Question: I want to set the view beside the radio button in the radio group. I tried but i am not getting. please can anybody help me.
Source Code
'''
<?xml version="1.0" encoding="utf-8"?>
<LinearLayout xmlns:android="http://schemas.android.com/apk/res/android"
android:layout_width="fill_parent"
android:layout_height="fill_parent"
android:orientation="vertical"
android:background="#FFFFFF">
<RadioGroup
android:layout_width="fill_parent"
android:layout_height="wrap_content"
android:orientation="vertical"
android:checkedButton="@+id/view_completehistroy_rb"
android:id="@+id/timeframe_group">
<!-- View complete history Radio Button -->
<RadioButton
android:text="Complete History"
android:textSize="16sp"
android:layout_marginLeft="5dp"
android:id="@+id/view_completehistroy_rb"
android:textColor="#000000"
/>
<!-- View history using date range Radio Button -->
<RadioButton
android:text="From"
android:textSize="16sp"
android:layout_marginLeft="5dp"
android:textColor="#000000"
android:id="@+id/view_daterange_history_rb"/>
</RadioGroup>
<RelativeLayout
android:layout_width="wrap_content"
android:layout_height="wrap_content">
<!--Layout for Time selection -->
<LinearLayout
android:layout_width="fill_parent"
android:layout_height="wrap_content"
android:orientation="horizontal"
android:layout_marginLeft="5dp"
android:layout_toRightOf="@id/view_daterange_history_rb">
<TextView
android:layout_width="wrap_content"
android:layout_height="wrap_content"
android:layout_marginLeft="5dip"
android:layout_marginRight="5dip"
android:text="test1"
android:textColor="#000000"
android:textSize="16sp"/>
<TextView
android:layout_width="wrap_content"
android:layout_height="wrap_content"
android:layout_marginLeft="5dip"
android:layout_marginRight="5dip"
android:text="test2"
android:textColor="#000000"
android:textSize="16sp"/>
</LinearLayout>
</RelativeLayout>
</LinearLayout>
'''

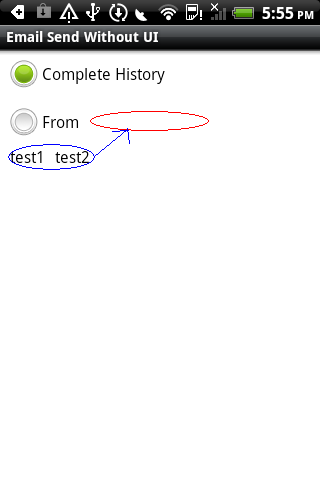
Answer: So what about that:
'''
<?xml version="1.0" encoding="utf-8"?>
<LinearLayout xmlns:android="http://schemas.android.com/apk/res/android"
android:layout_width="fill_parent"
android:layout_height="fill_parent"
android:orientation="vertical"
android:background="#FFFFFF">
<RadioGroup
android:layout_width="fill_parent"
android:layout_height="wrap_content"
android:orientation="vertical"
android:checkedButton="@+id/view_completehistroy_rb"
android:id="@+id/timeframe_group">
<RelativeLayout
android:layout_width="match_parent"
android:layout_height="wrap_content" >
<RadioButton
android:id="@+id/view_completehistroy_rb"
android:layout_width="wrap_content"
android:layout_height="wrap_content"
android:layout_marginLeft="5dp"
android:text="Complete History"
android:textColor="#000000"
android:textSize="16sp" />
<RadioButton
android:id="@+id/view_daterange_history_rb"
android:layout_width="wrap_content"
android:layout_height="wrap_content"
android:layout_below="@+id/view_completehistroy_rb"
android:layout_marginLeft="5dp"
android:text="From"
android:textColor="#000000"
android:textSize="16sp" />
<TextView
android:id="@+id/textView1"
android:layout_width="wrap_content"
android:layout_height="wrap_content"
android:layout_alignBaseline="@+id/view_daterange_history_rb"
android:layout_marginLeft="5dip"
android:layout_marginRight="5dip"
android:layout_toRightOf="@+id/view_daterange_history_rb"
android:text="test1"
android:textColor="#000000"
android:textSize="16sp" />
<TextView
android:id="@+id/textView2"
android:layout_width="wrap_content"
android:layout_height="wrap_content"
android:layout_alignBaseline="@+id/textView1"
android:layout_marginLeft="5dip"
android:layout_marginRight="5dip"
android:layout_toRightOf="@+id/textView1"
android:text="test2"
android:textColor="#000000"
android:textSize="16sp" />
</RelativeLayout>
</RadioGroup>
</LinearLayout>
'''
On my phone it looks like this:

--- some more words to my answer ---
So well, I think the point is a misunderstanding with the LinearLayout. That one does only support placing view Elements in a row.
If you want to have View-Elements that are related to eachother you need the Relative Layout.
The RelativeLayout has a attributes like
'''
android:layout_below="@+id/XXXXX"
'''
which is a setting for a relative position to other view elements.
So using this you can say that one element (like the TextView) is supposed to be below/above/leftTo/rightTo another view.
That was just the point.
I hope that makes it easier to understand.